Question: I'm trying to get my head around how this works. I want to change the font size of a specific word in the ticket.
On the manual, it says that the character size is changed with the following commands:
'''
ASCI: GS ! n
HEX: 1D 21 n
'''
Where n represents both height and width expansions. Bit 0 to 2 sets the character width. Bit 4 to 6 sets the character height.
So I tried these different code variations:
'''
[commands appendBytes:"!"
length:sizeof("!") - 1];
[commands appendData:[@"ABCD1
" dataUsingEncoding:NSASCIIStringEncoding]];
[commands appendBytes:"!"
length:sizeof("!") - 1];
[commands appendData:[@"ABCD2
" dataUsingEncoding:NSASCIIStringEncoding]];
[commands appendBytes:"!"
length:sizeof("!") - 1];
[commands appendData:[@"ABCD3
" dataUsingEncoding:NSASCIIStringEncoding]];
[commands appendBytes:"!"
length:sizeof("!") - 1];
[commands appendData:[@"ABCD4
" dataUsingEncoding:NSASCIIStringEncoding]];
[commands appendBytes:"!"
length:sizeof("!") - 1];
[commands appendData:[@"ABCD5
" dataUsingEncoding:NSASCIIStringEncoding]];
[commands appendBytes:"!"
length:sizeof("!") - 1];
[commands appendData:[@"ABCD6
" dataUsingEncoding:NSASCIIStringEncoding]];
[commands appendBytes:"!"
length:sizeof("!") - 1];
[commands appendData:[@"ABCD7
" dataUsingEncoding:NSASCIIStringEncoding]];
[commands appendBytes:"!"
length:sizeof("!") - 1];
[commands appendData:[@"ABCD8
" dataUsingEncoding:NSASCIIStringEncoding]];
[commands appendBytes:"!"
length:sizeof("!") - 1];
[commands appendData:[@"ABCD9
" dataUsingEncoding:NSASCIIStringEncoding]];
[commands appendBytes:"!"
length:sizeof("!") - 1];
[commands appendData:[@"ABCD10
" dataUsingEncoding:NSASCIIStringEncoding]];
[commands appendBytes:"!"
length:sizeof("!") - 1];
[commands appendData:[@"ABCD11
" dataUsingEncoding:NSASCIIStringEncoding]];
'''
Which give me this result:

Which is totally unexpected, at least for me. Can anyone help me understand how this works?
The final output I would like is to get the height of ABCD9 but with a proportional width.
Thank you
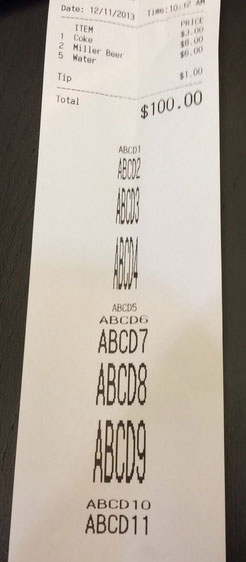
Answer: I do not know that printer, but from your example output it seems that bits 0-2 define
the height, and bits 4-6 the width of the character (just the other way around from what
you described). So the bits of 'n' are
'''
0www0hhh
'''
The string "ABCD9" is printed with 'n = = <PHONE>', which corresponds
to height = 6 (binary '110') and width = 1 (binary '001').
To get the string printed with width = height = 6 you would need
'''
n = <PHONE> = 0x66
'''
therefore
'''
[commands appendBytes:"!f" length:3];
'''